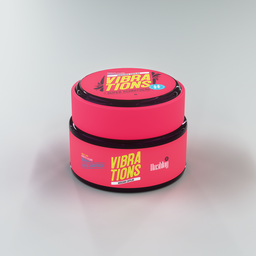
Label: tools